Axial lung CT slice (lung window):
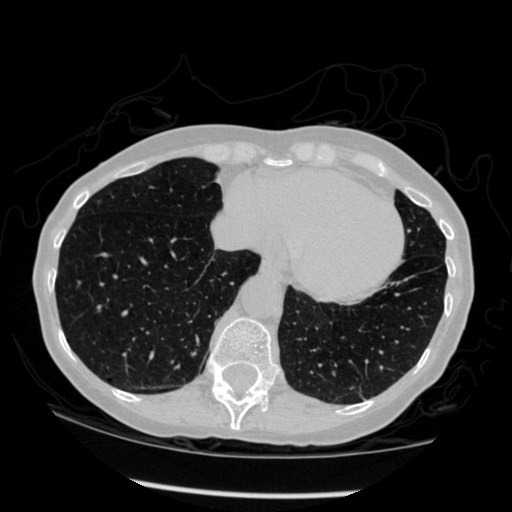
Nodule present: no